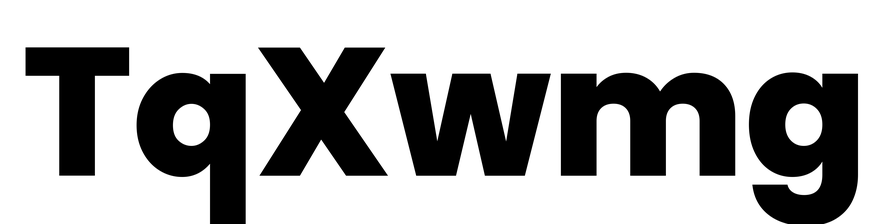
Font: Poppins-ExtraBold